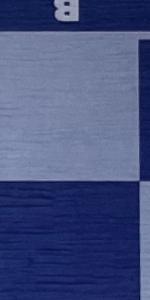
Label: Empty